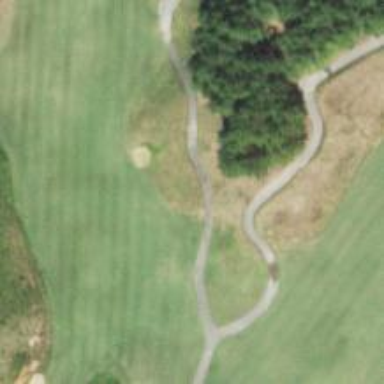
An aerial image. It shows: Path designated for golf carts.